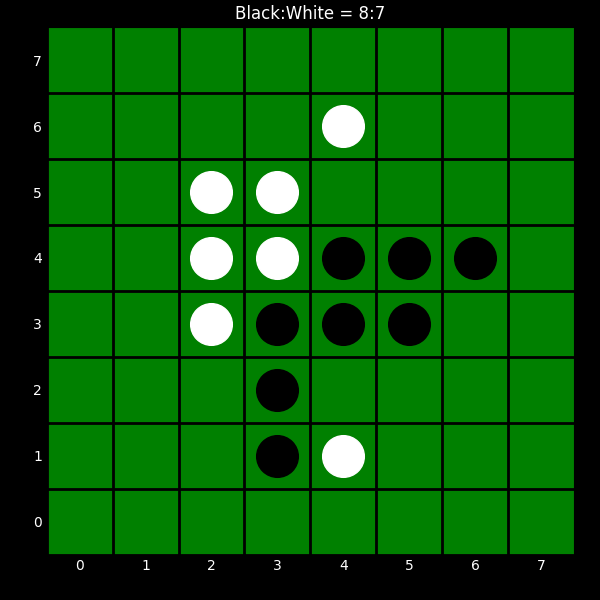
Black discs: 8
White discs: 7